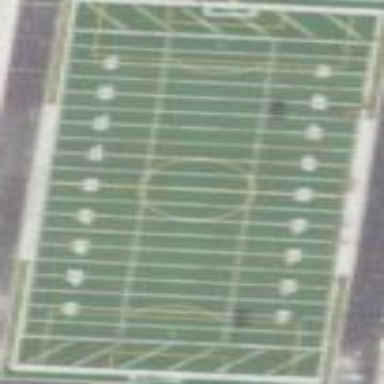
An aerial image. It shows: Pitch for American football.